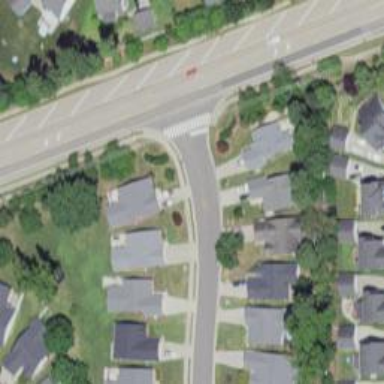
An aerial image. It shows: Footway.